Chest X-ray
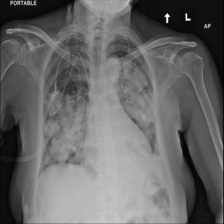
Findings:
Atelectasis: positive
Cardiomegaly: negative
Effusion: negative
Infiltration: positive
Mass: negative
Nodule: negative
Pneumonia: negative
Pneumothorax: negative
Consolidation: negative
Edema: negative
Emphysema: negative
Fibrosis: positive
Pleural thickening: negative
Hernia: negative